Question: I would like to implement a drop down menu from the ToolBar like in the Ios version of Google+:
But as as a beginner in android development, I don't know which component should I use, anybody can help me with that ?
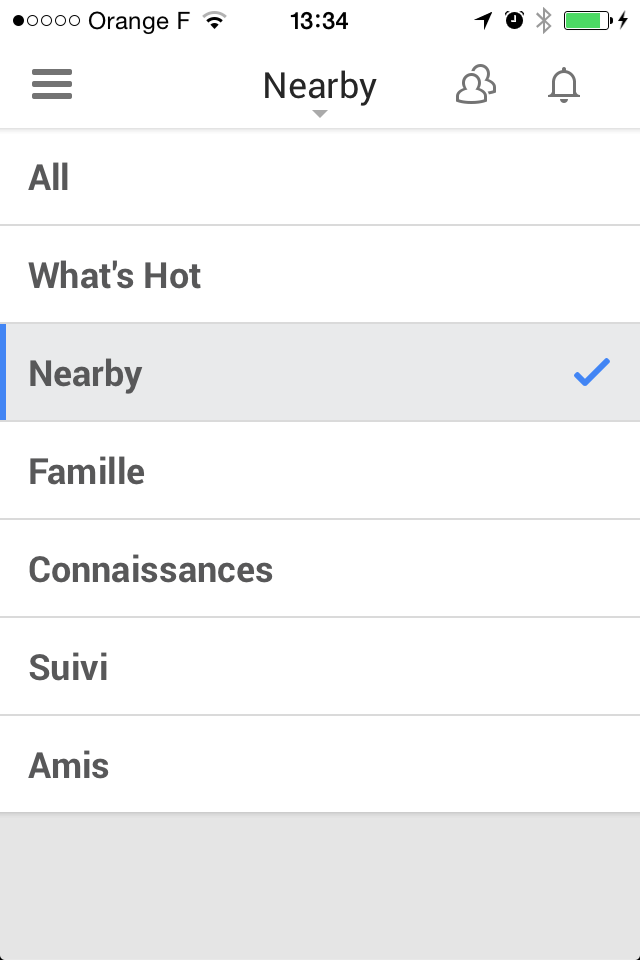
Answer: Those SO question you've mentioned in the comments are true: You should implement an exact copy of that iOS navigation in Android. If you choose to develop an app for Android then you better make it look like an Android app (because that is what your users will expect).
However, that does not imply Android lacks of similar navigation pattern. What you are looking for is 'ActionBar' dropdown navigation and can be found on <URL>